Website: bh-photo
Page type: billing-address
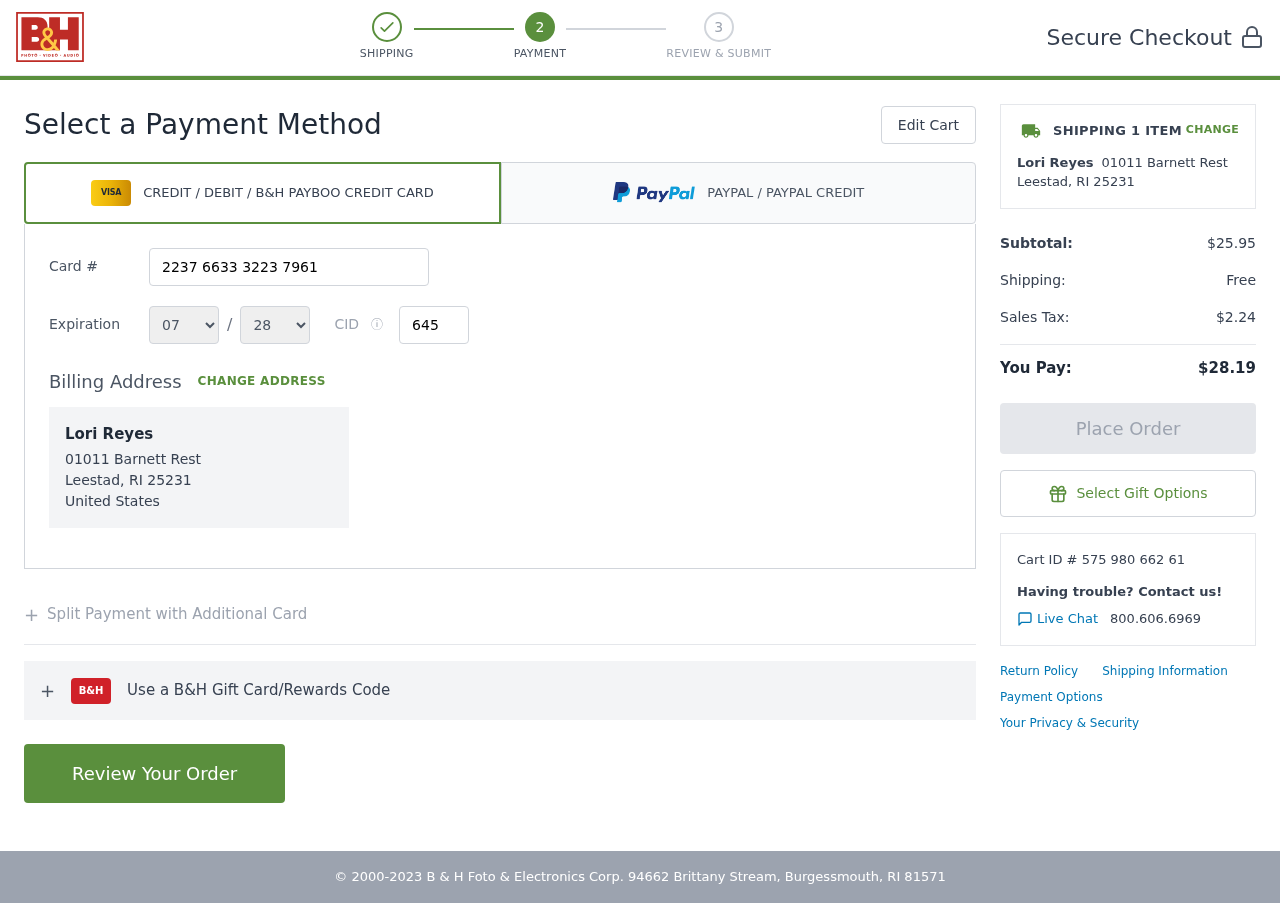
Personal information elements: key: PII_CARD_CVV
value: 645
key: PII_CARD_EXPIRY_MONTH
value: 07
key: PII_CARD_EXPIRY_YEAR
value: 28
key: PII_CARD_NUMBER
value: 2237 6633 3223 7961
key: PII_CITY_STATE_ZIP
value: Leestad, RI 25231
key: PII_COUNTRY
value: United States
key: PII_FULLNAME
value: Lori Reyes
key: PII_STREET
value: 01011 Barnett Rest
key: PII_FULLNAME2
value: Lori Reyes
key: PII_CITY
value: Leestad
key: PII_STATE_ABBR
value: RI
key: PII_POSTCODE
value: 25231
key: PII_POSTCODE_FULL
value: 25231
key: PII_CITY_STATE
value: Leestad, RI
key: PII_POSTCODE_NUMERIC
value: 25231
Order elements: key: ORDER_NUM_ITEMS
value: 1
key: ORDER_SUBTOTAL
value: $25.95
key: ORDER_SHIPPING_COST
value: Free
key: ORDER_TAX
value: $2.24
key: ORDER_TOTAL
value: $28.19
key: ORDER_ID
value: Cart ID # 575 980 662 61